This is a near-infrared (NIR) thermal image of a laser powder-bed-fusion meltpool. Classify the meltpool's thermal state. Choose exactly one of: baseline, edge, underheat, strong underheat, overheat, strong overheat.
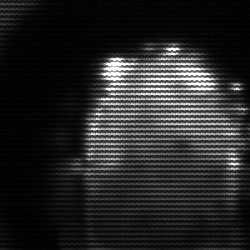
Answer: baseline